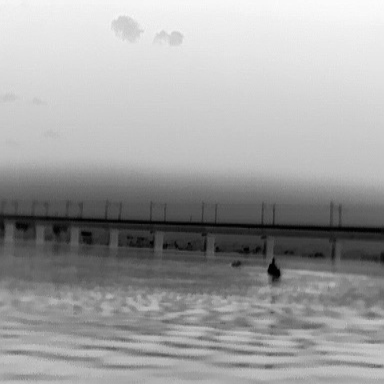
There are two objects shown in the infrared image, including a warship, and a canoe.